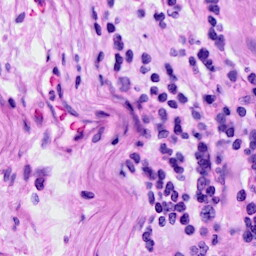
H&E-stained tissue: Ovarian